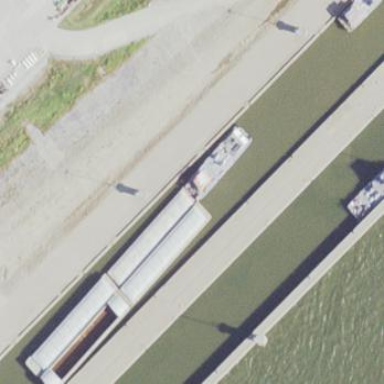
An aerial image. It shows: Lock on waterway.